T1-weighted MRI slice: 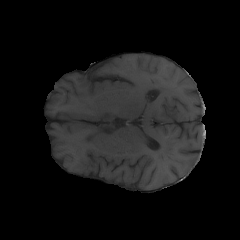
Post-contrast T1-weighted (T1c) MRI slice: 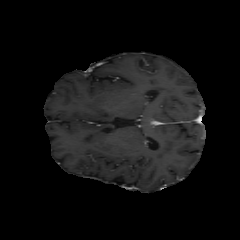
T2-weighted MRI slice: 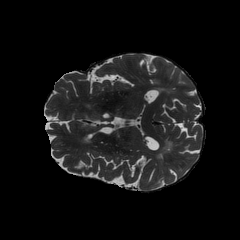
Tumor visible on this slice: no